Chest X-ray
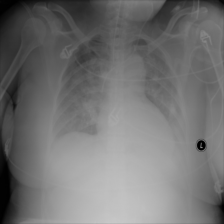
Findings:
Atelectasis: negative
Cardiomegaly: negative
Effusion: negative
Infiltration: negative
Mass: negative
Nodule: negative
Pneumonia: negative
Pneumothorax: negative
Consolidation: negative
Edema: negative
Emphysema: negative
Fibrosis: negative
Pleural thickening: negative
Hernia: negative